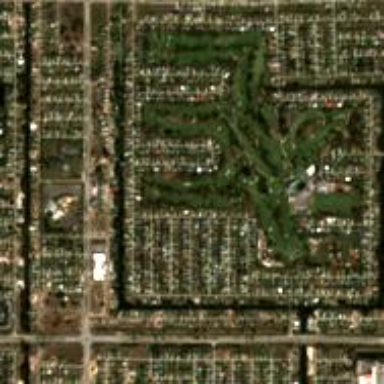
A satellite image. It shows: Golf course.